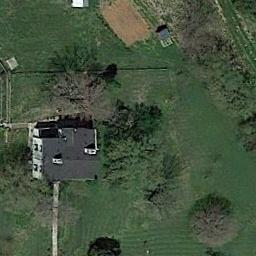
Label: sparse_residential